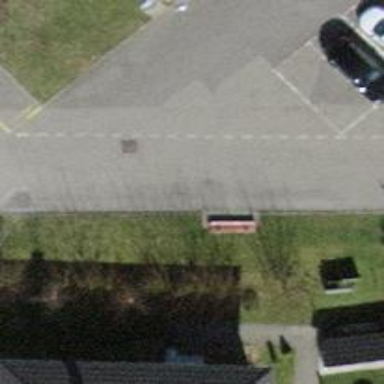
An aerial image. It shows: Red bench.